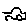
Label: car